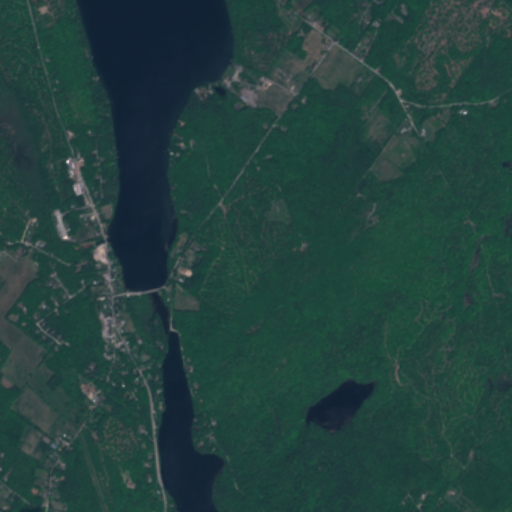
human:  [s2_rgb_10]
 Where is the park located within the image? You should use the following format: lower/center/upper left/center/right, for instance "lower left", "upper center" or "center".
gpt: The park is located in the lower left of the image.
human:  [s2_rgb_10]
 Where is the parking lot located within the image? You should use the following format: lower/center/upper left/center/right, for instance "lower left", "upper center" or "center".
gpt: The parking lot is located in the lower left of the image.
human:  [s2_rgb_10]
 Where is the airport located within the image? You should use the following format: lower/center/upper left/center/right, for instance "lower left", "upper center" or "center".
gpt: There is no airport in the image.